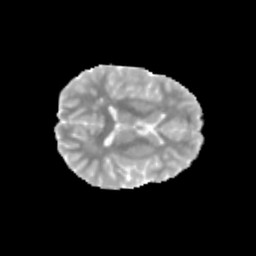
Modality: MD
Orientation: axial
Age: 10
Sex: female
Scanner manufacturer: siemens
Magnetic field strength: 3 T
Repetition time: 3.8 s
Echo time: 0.07 s